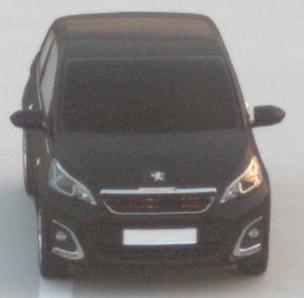
Make: Peugeot
Model: 108 1.0 VTi 68
Detailed model: 108
Model produced from: 2015/03
Model produced until: 2016/10
Doors: 3
Color: black
Road condition: dry road
Daytime: dawn
Contrast: low contrast